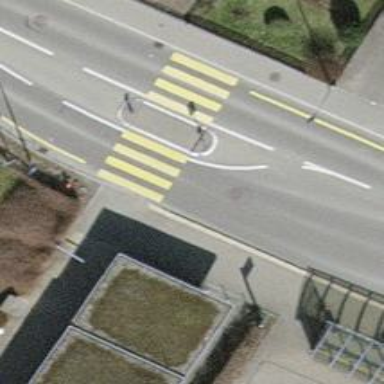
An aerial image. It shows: Zebra crossing on footway.